Interaction volume radius: 5 \u00c5
Interaction volume height: 25 \u00c5
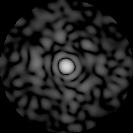
Disorder parameter: 0.864